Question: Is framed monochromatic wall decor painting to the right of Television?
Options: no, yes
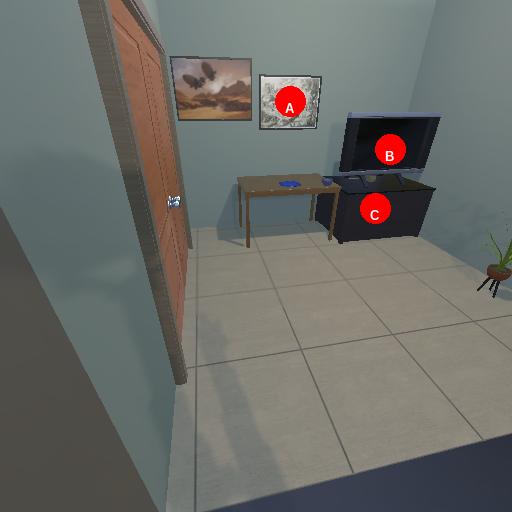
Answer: no